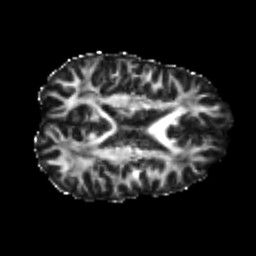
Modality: FA
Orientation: axial
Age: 22
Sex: male
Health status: healthy
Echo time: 0.074 s